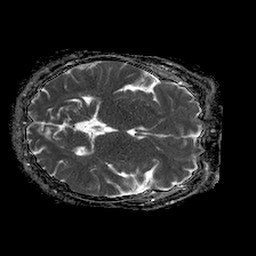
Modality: ADC
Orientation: axial
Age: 52
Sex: female
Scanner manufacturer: philips
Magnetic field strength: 1.5 T
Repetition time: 4.6 s
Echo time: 0.08631 s